The image is a continuous-wavelet scalogram (time versus scale) of a rotating-machine vibration signal. What is the most likely rotor condition (normal, misalignment, unbalance, looseness)?
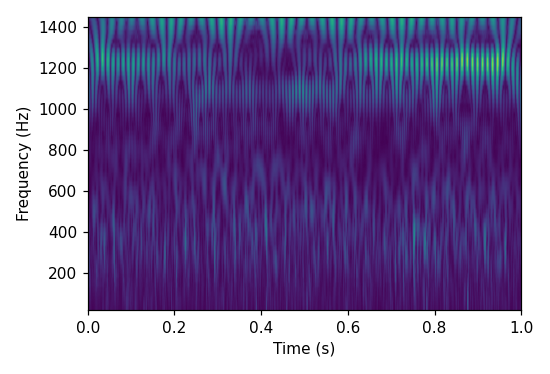
Answer: looseness